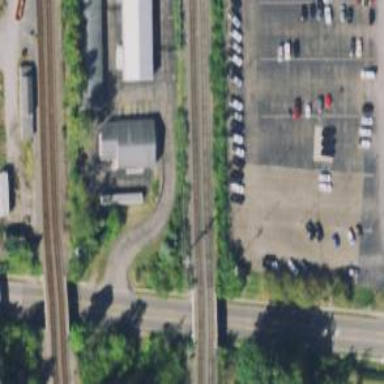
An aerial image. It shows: Railway siding with rails.